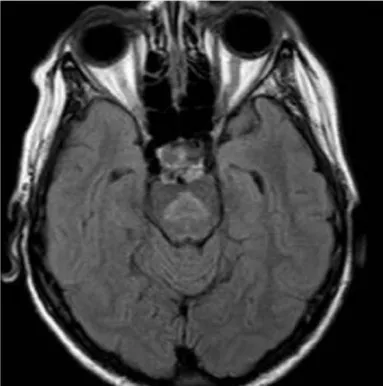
Axial FLAIR MR.
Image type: radiology (mri)